Interaction volume radius: 5 \u00c5
Interaction volume height: 15 \u00c5
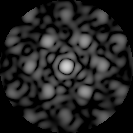
Disorder parameter: 0.4963